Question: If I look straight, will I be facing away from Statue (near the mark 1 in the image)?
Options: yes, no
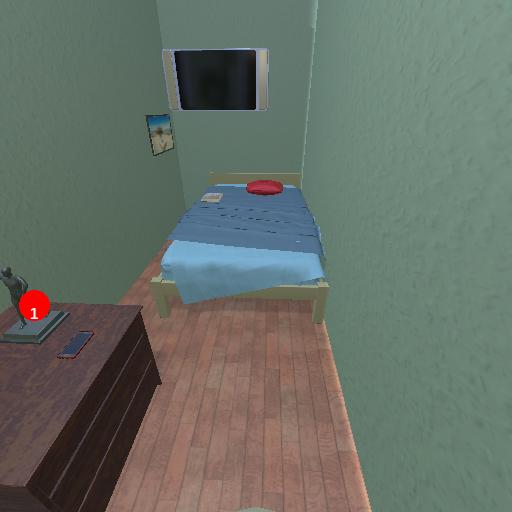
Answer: yes